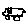
Label: car